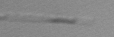
Label: Leptocylindrus